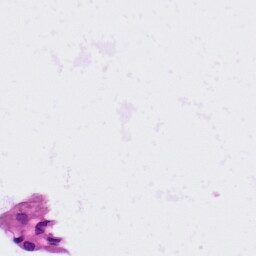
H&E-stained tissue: Lung